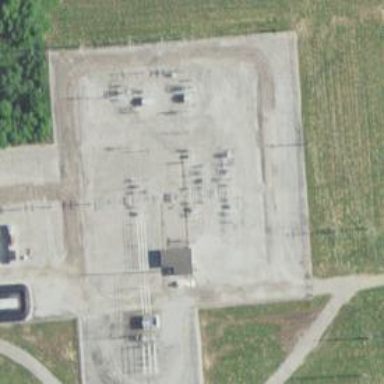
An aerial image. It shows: Switch for power supply.